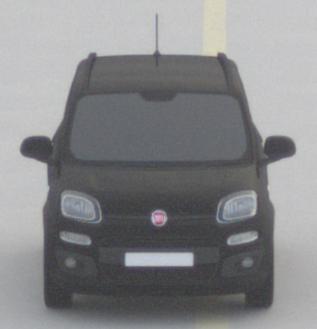
Make: Fiat
Model: Panda 1.2 8V
Detailed model: Panda (312)
Model produced from: 2013/02
Model produced until: 2013/12
Doors: 5
Color: black
Road condition: dry road
Daytime: morning or afternoon
Contrast: low contrast